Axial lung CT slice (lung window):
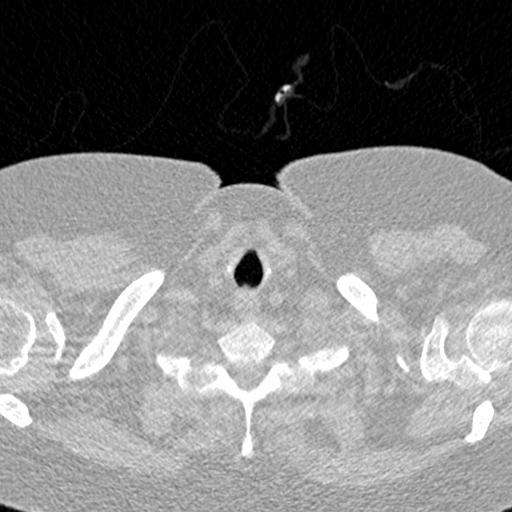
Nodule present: no